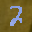
Label: 2